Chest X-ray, PA view. Patient: 60 years old, sex M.
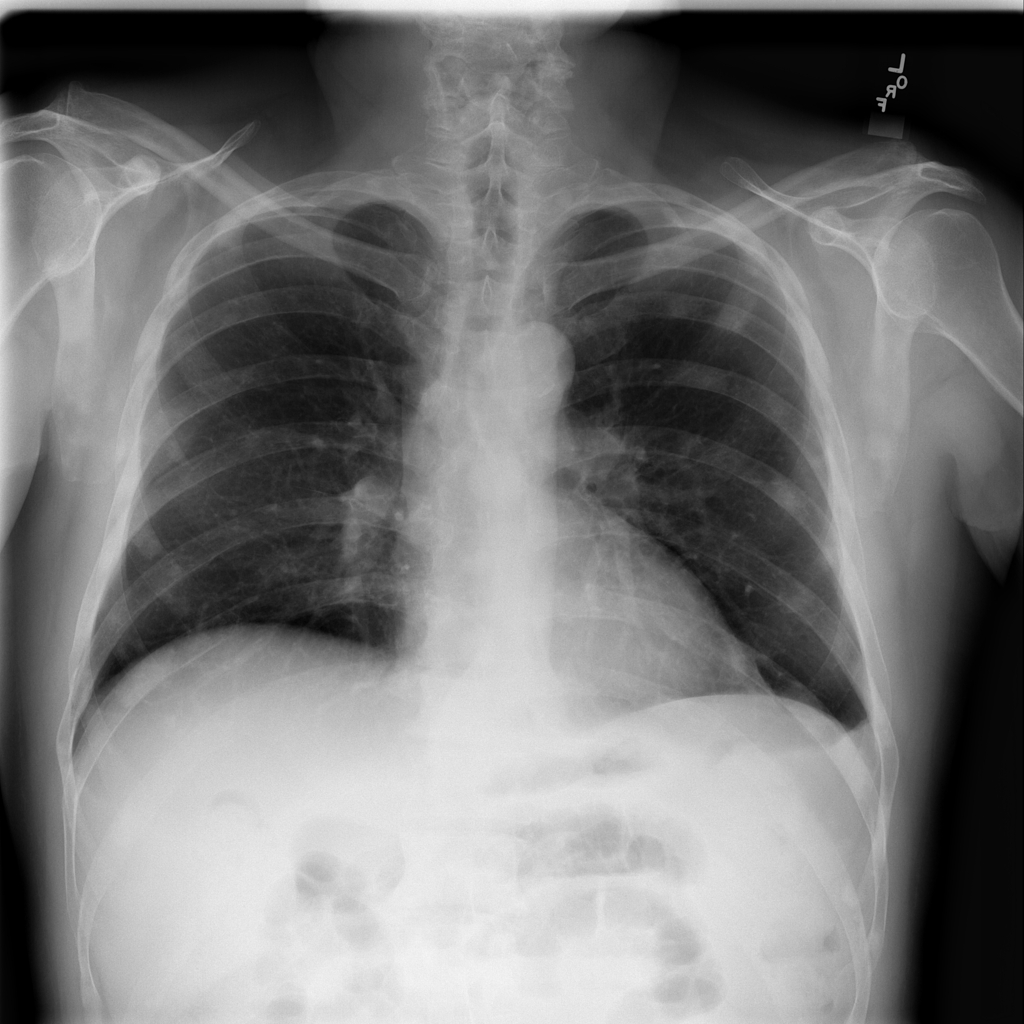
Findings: Effusion